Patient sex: M
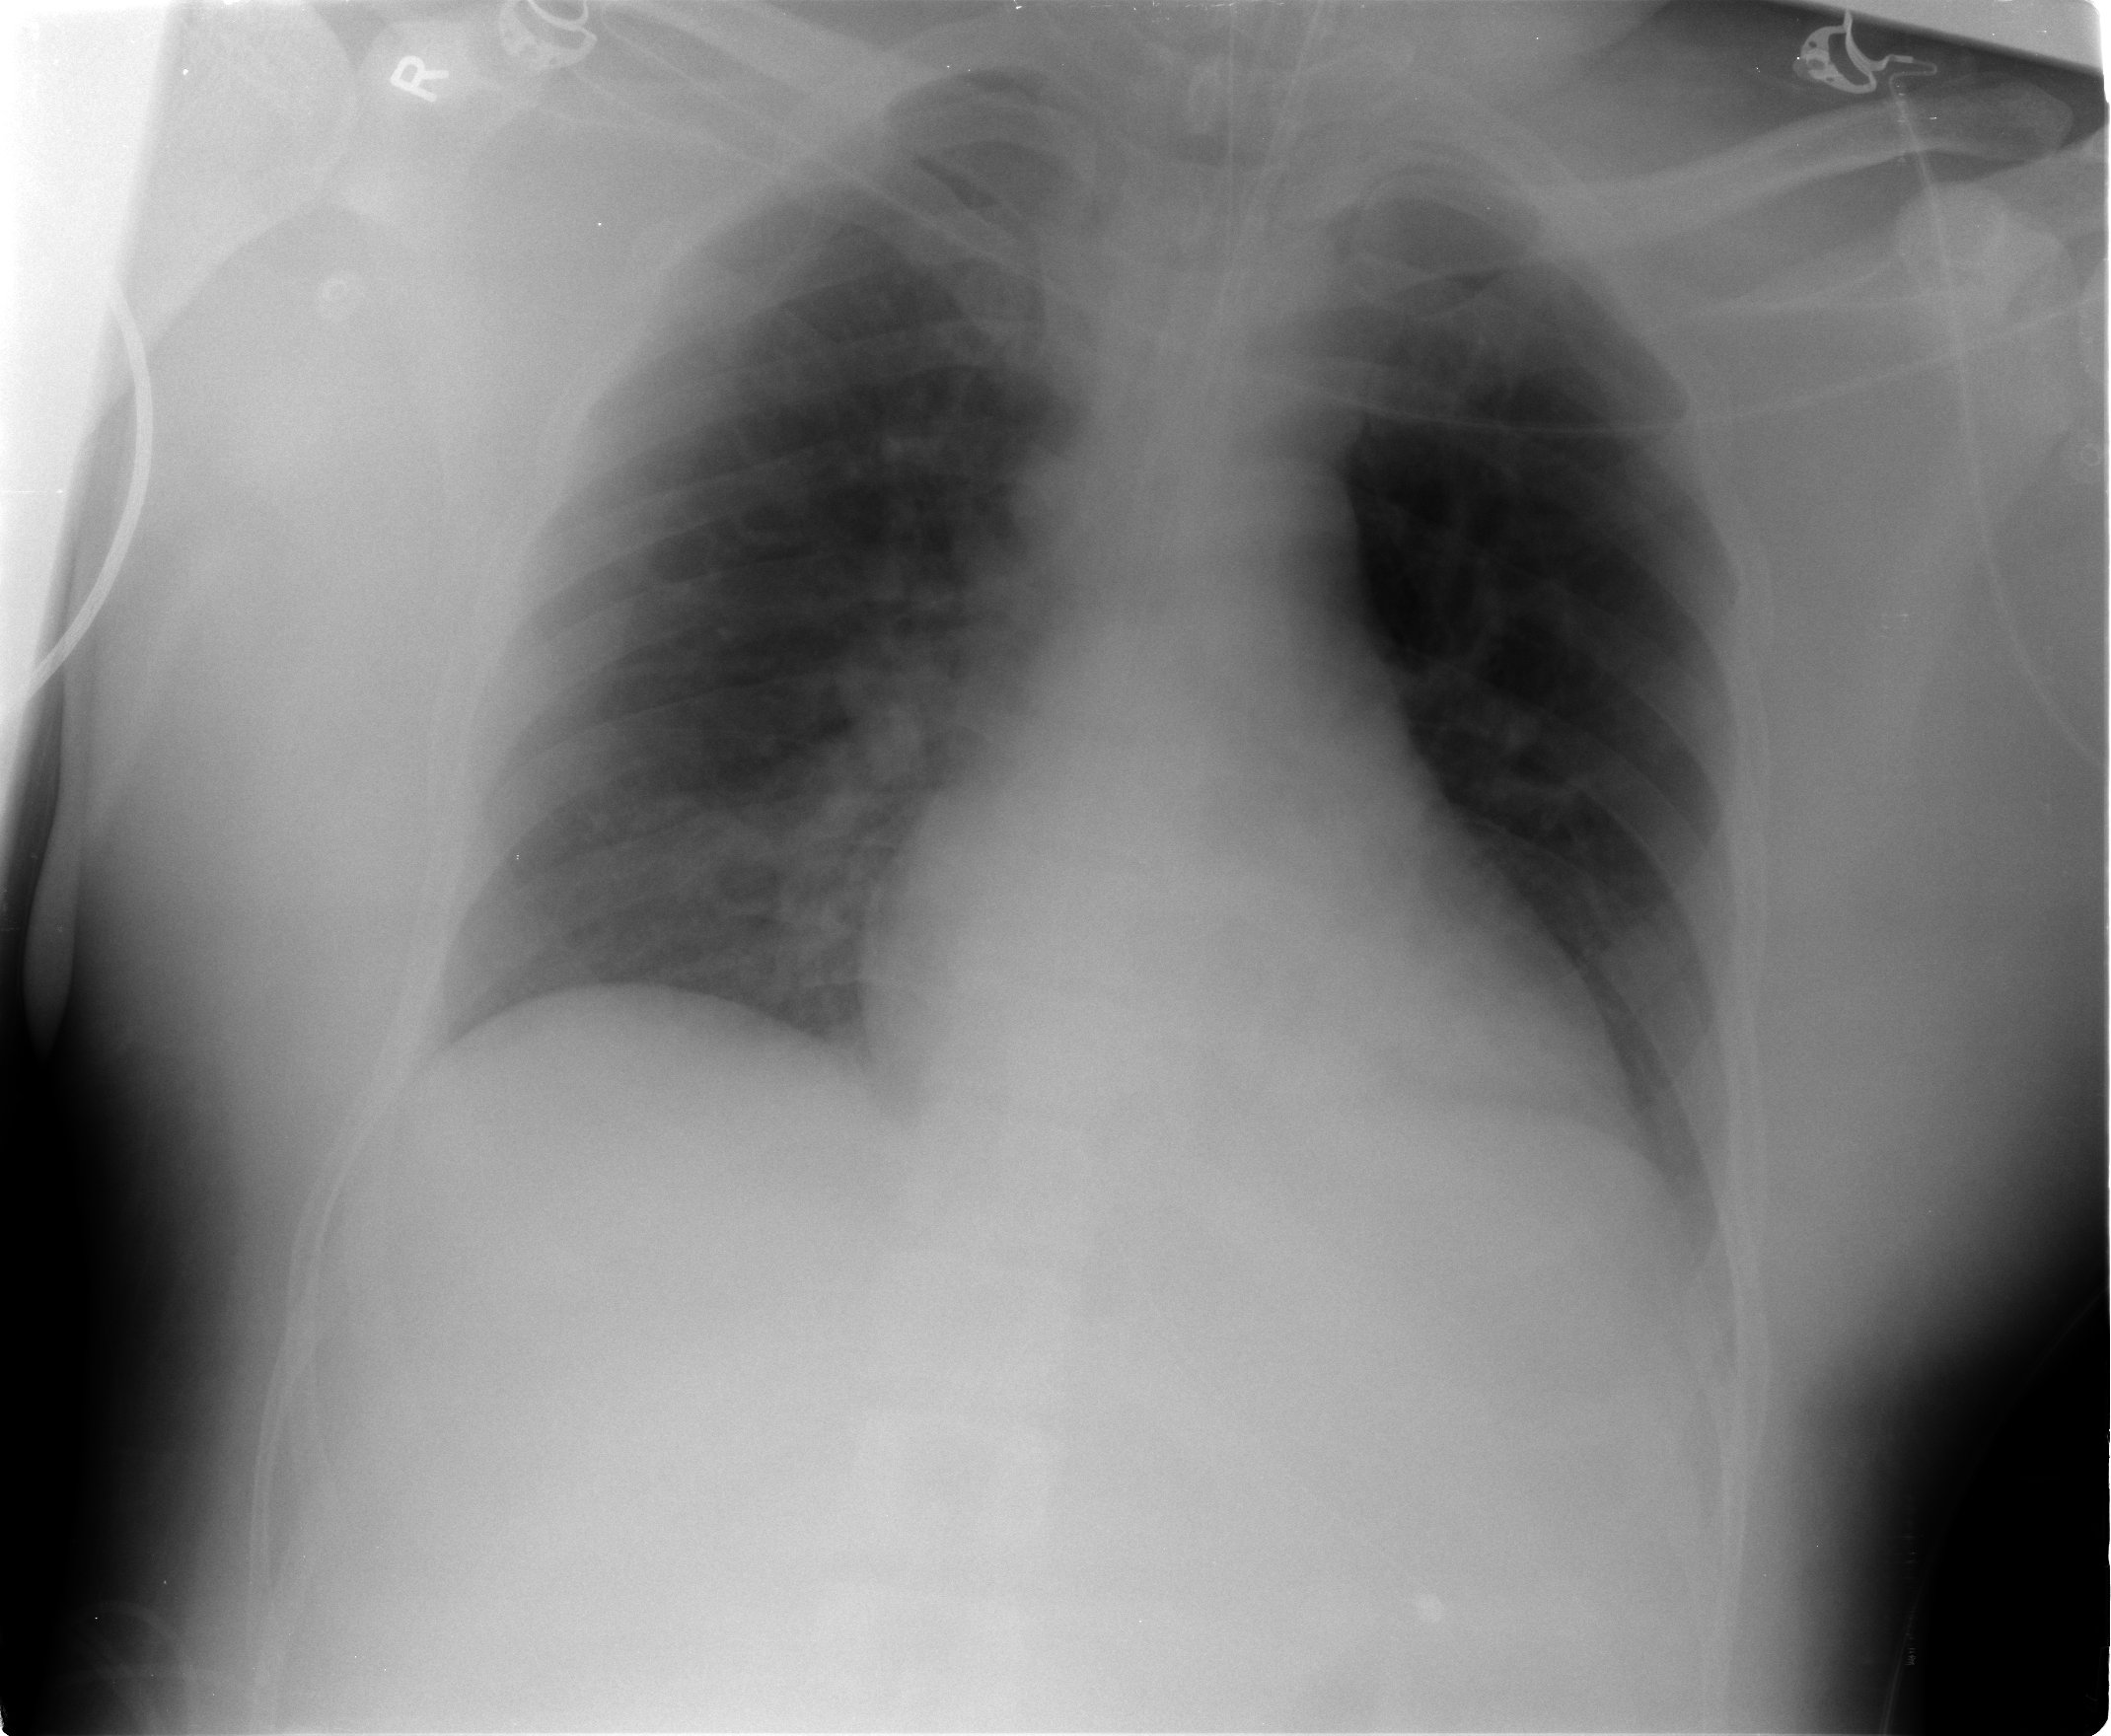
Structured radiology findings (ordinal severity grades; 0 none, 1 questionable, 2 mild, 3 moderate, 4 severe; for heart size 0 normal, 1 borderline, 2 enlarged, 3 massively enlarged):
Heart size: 0
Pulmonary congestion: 0
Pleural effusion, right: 0
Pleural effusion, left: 0
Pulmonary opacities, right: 2
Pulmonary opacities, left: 0
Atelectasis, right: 0
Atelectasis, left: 0